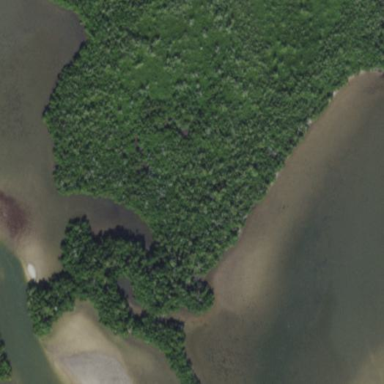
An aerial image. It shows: Beautiful mangrove wetland area.